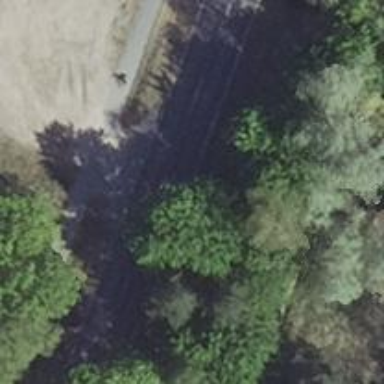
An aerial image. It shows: Secondary road with asphalt surface.